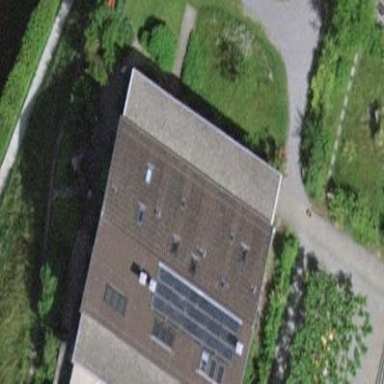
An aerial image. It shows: Terrace building.